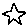
Label: star